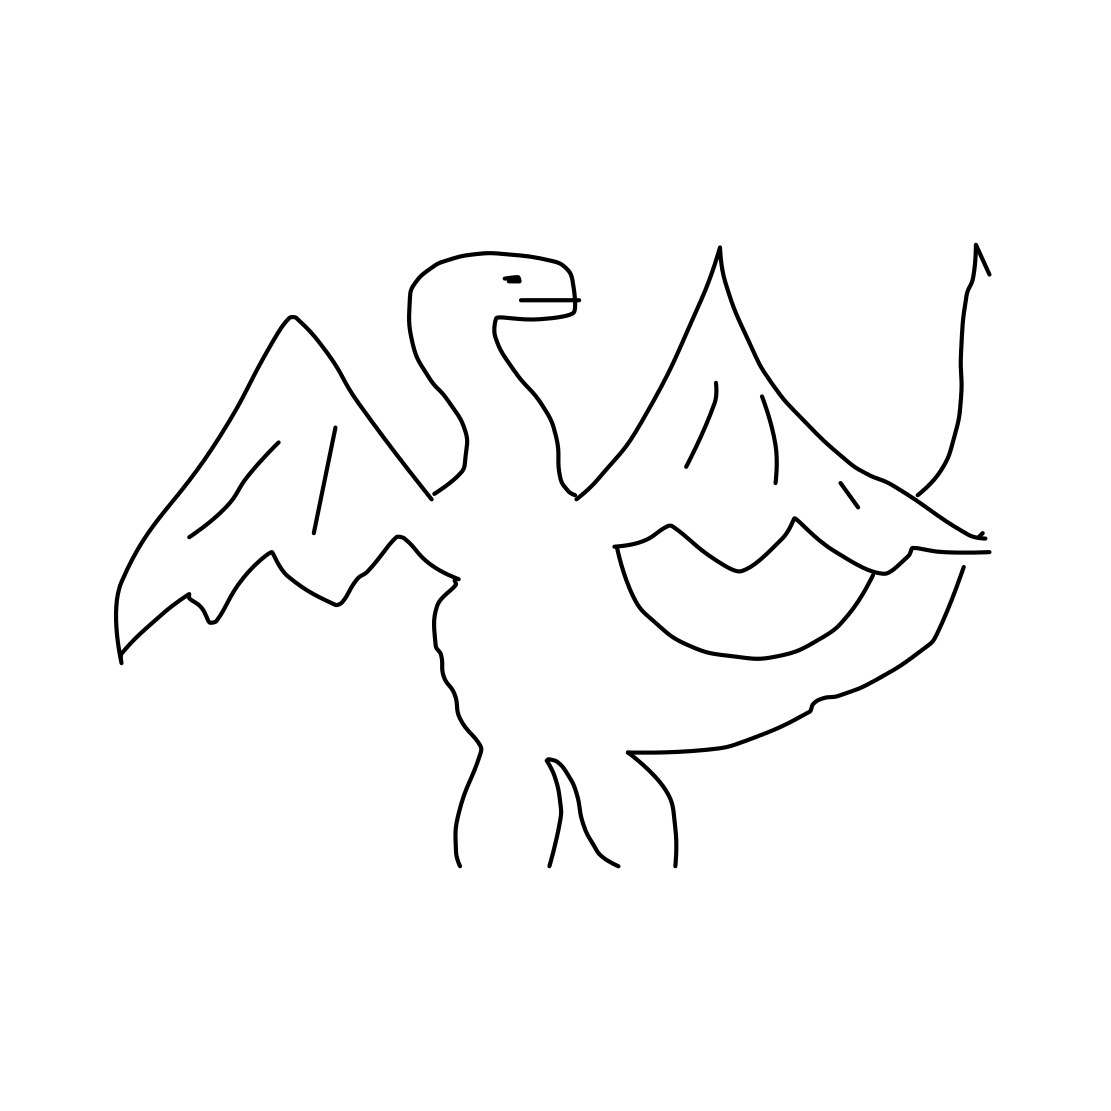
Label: dragon